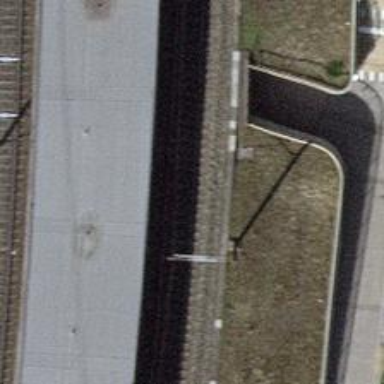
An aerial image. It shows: Embankment created as man-made structure.